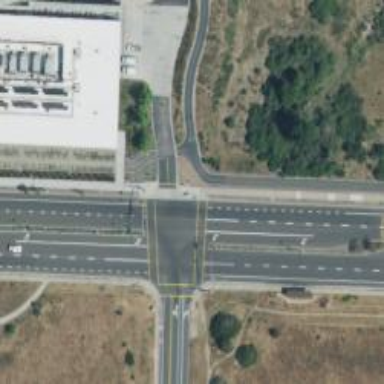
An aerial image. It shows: Crossing on the cycleway.